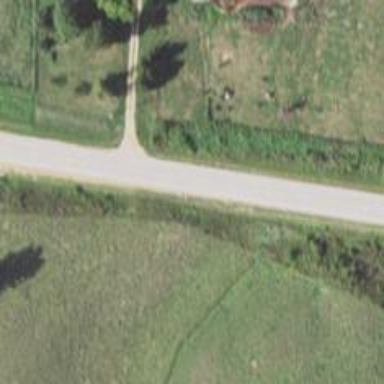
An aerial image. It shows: Secondary road with asphalt surface.